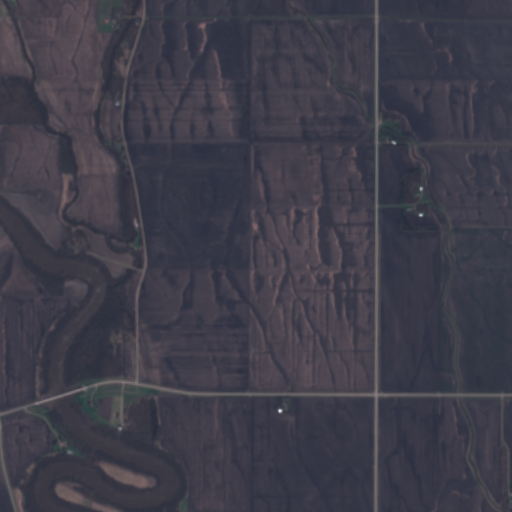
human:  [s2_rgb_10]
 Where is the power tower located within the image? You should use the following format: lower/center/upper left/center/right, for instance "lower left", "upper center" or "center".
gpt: The power tower is located in the upper right of the image.
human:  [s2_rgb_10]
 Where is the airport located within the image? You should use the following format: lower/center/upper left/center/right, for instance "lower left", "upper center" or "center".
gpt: There is no airport in the image.